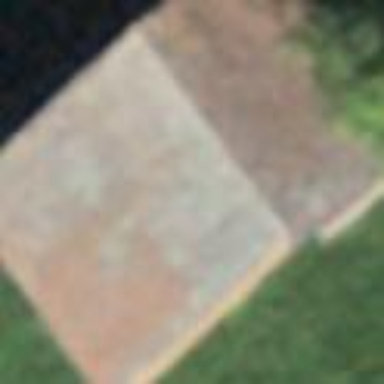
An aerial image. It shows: Barn.